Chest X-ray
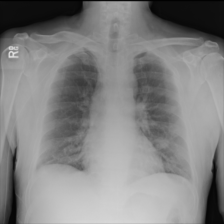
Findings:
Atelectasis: negative
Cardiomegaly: negative
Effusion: negative
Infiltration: negative
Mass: negative
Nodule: negative
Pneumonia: negative
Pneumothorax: negative
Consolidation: negative
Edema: negative
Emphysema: negative
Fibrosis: negative
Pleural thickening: negative
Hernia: negative